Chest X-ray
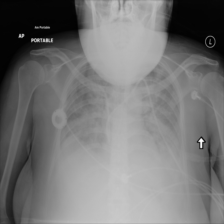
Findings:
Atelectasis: negative
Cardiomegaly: negative
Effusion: negative
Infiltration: positive
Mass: negative
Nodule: negative
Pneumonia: negative
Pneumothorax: negative
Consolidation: negative
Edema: negative
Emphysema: negative
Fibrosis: negative
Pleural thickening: negative
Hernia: negative